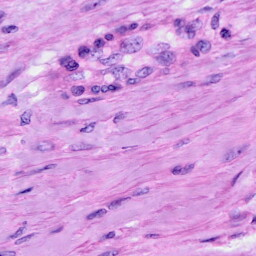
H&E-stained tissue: Ovarian